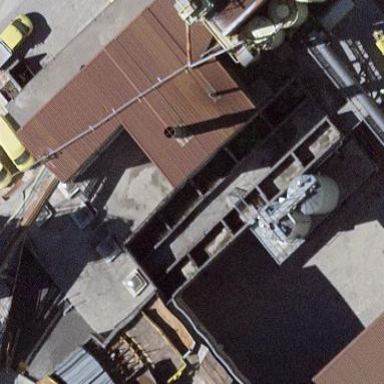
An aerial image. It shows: Industrial building.